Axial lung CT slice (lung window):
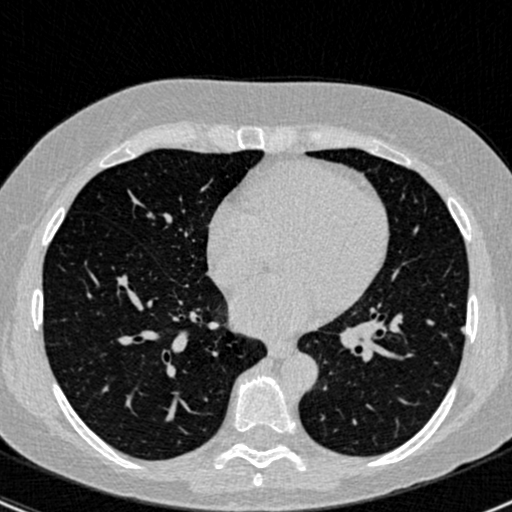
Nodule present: no